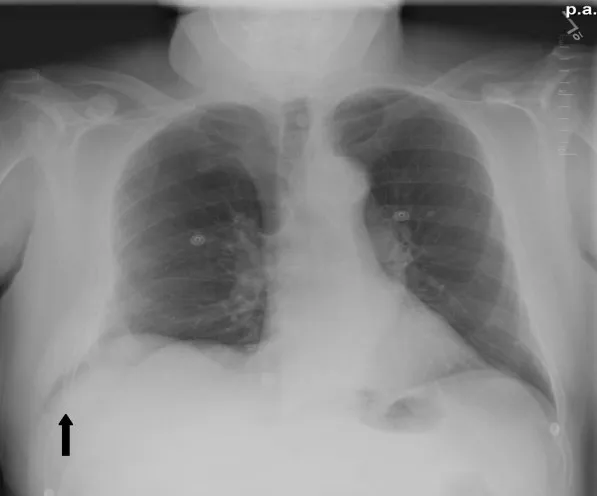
Chest Radiograph shows lung tissue outside thoracic cavity.
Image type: radiology (x_ray)